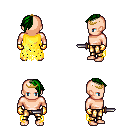
a pixel art fantasy rpg character, male body template, human, light skin, yellow tattered cape, gold greaves, green long mohawk hairstyle, gold tiara, gold gloves, dagger, four views (front, back, left, right), 2x2 character sprite sheet, small pixel art, hard edges, no anti-aliasing